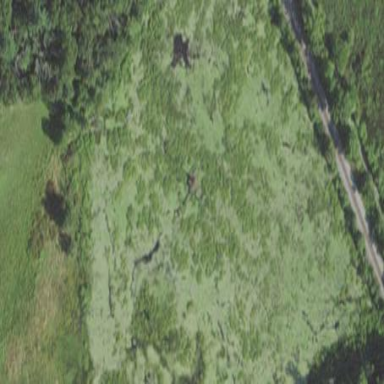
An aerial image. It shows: Marshy wetland area.